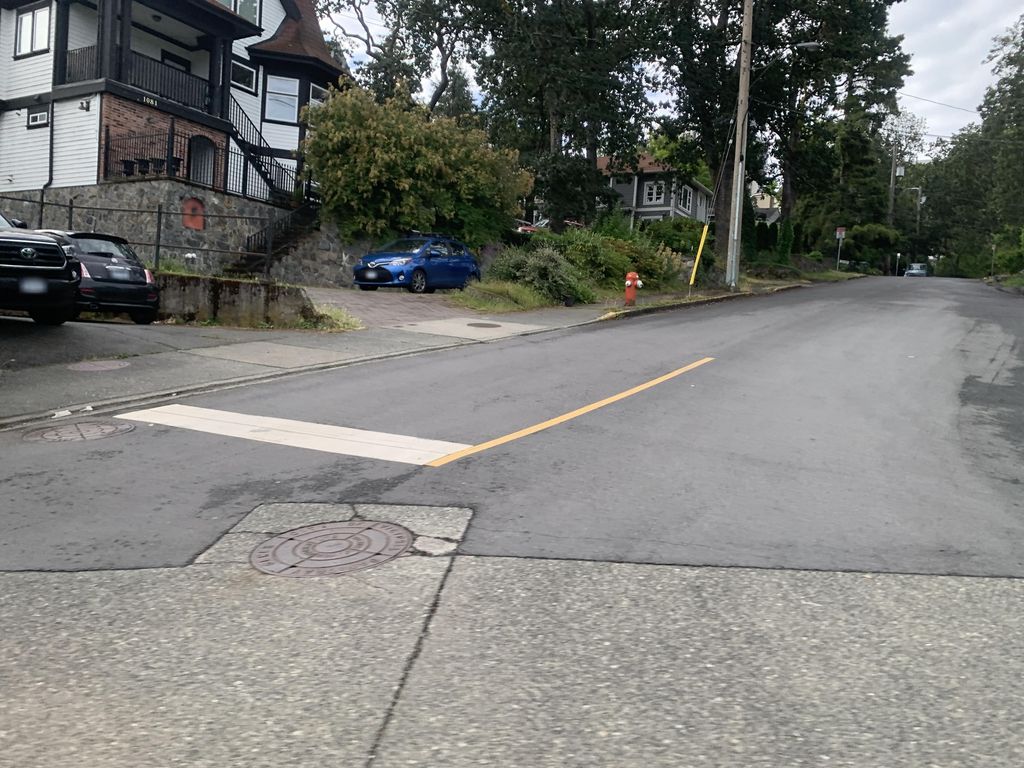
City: victoria